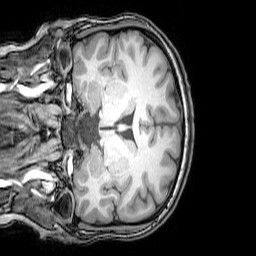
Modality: T1w
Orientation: coronal
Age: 20
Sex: female
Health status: healthy
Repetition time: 0.081 s
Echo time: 0.037 s